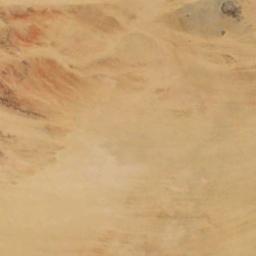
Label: desert